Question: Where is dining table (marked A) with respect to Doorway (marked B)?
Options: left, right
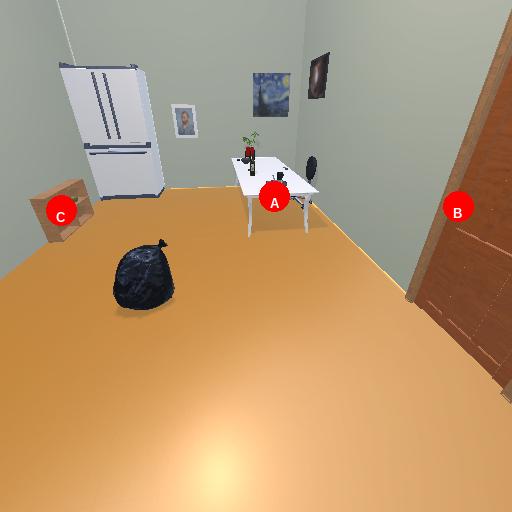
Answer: left